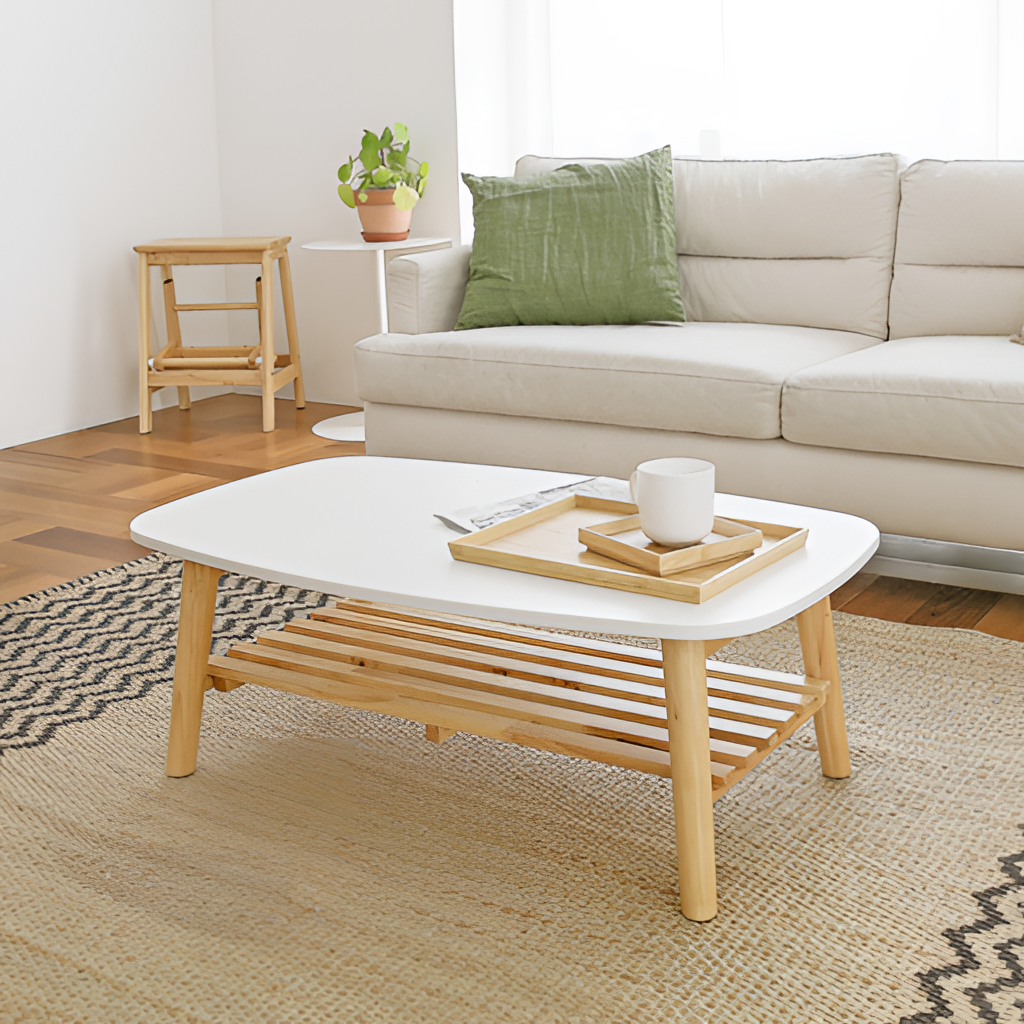
wood coffee table, living room, brown wood flooring, with plank pattern, paint wallpaper, with solid pattern, modern